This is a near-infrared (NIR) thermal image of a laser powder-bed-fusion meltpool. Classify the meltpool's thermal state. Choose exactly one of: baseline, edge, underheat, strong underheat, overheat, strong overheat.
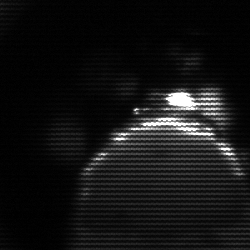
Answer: edge